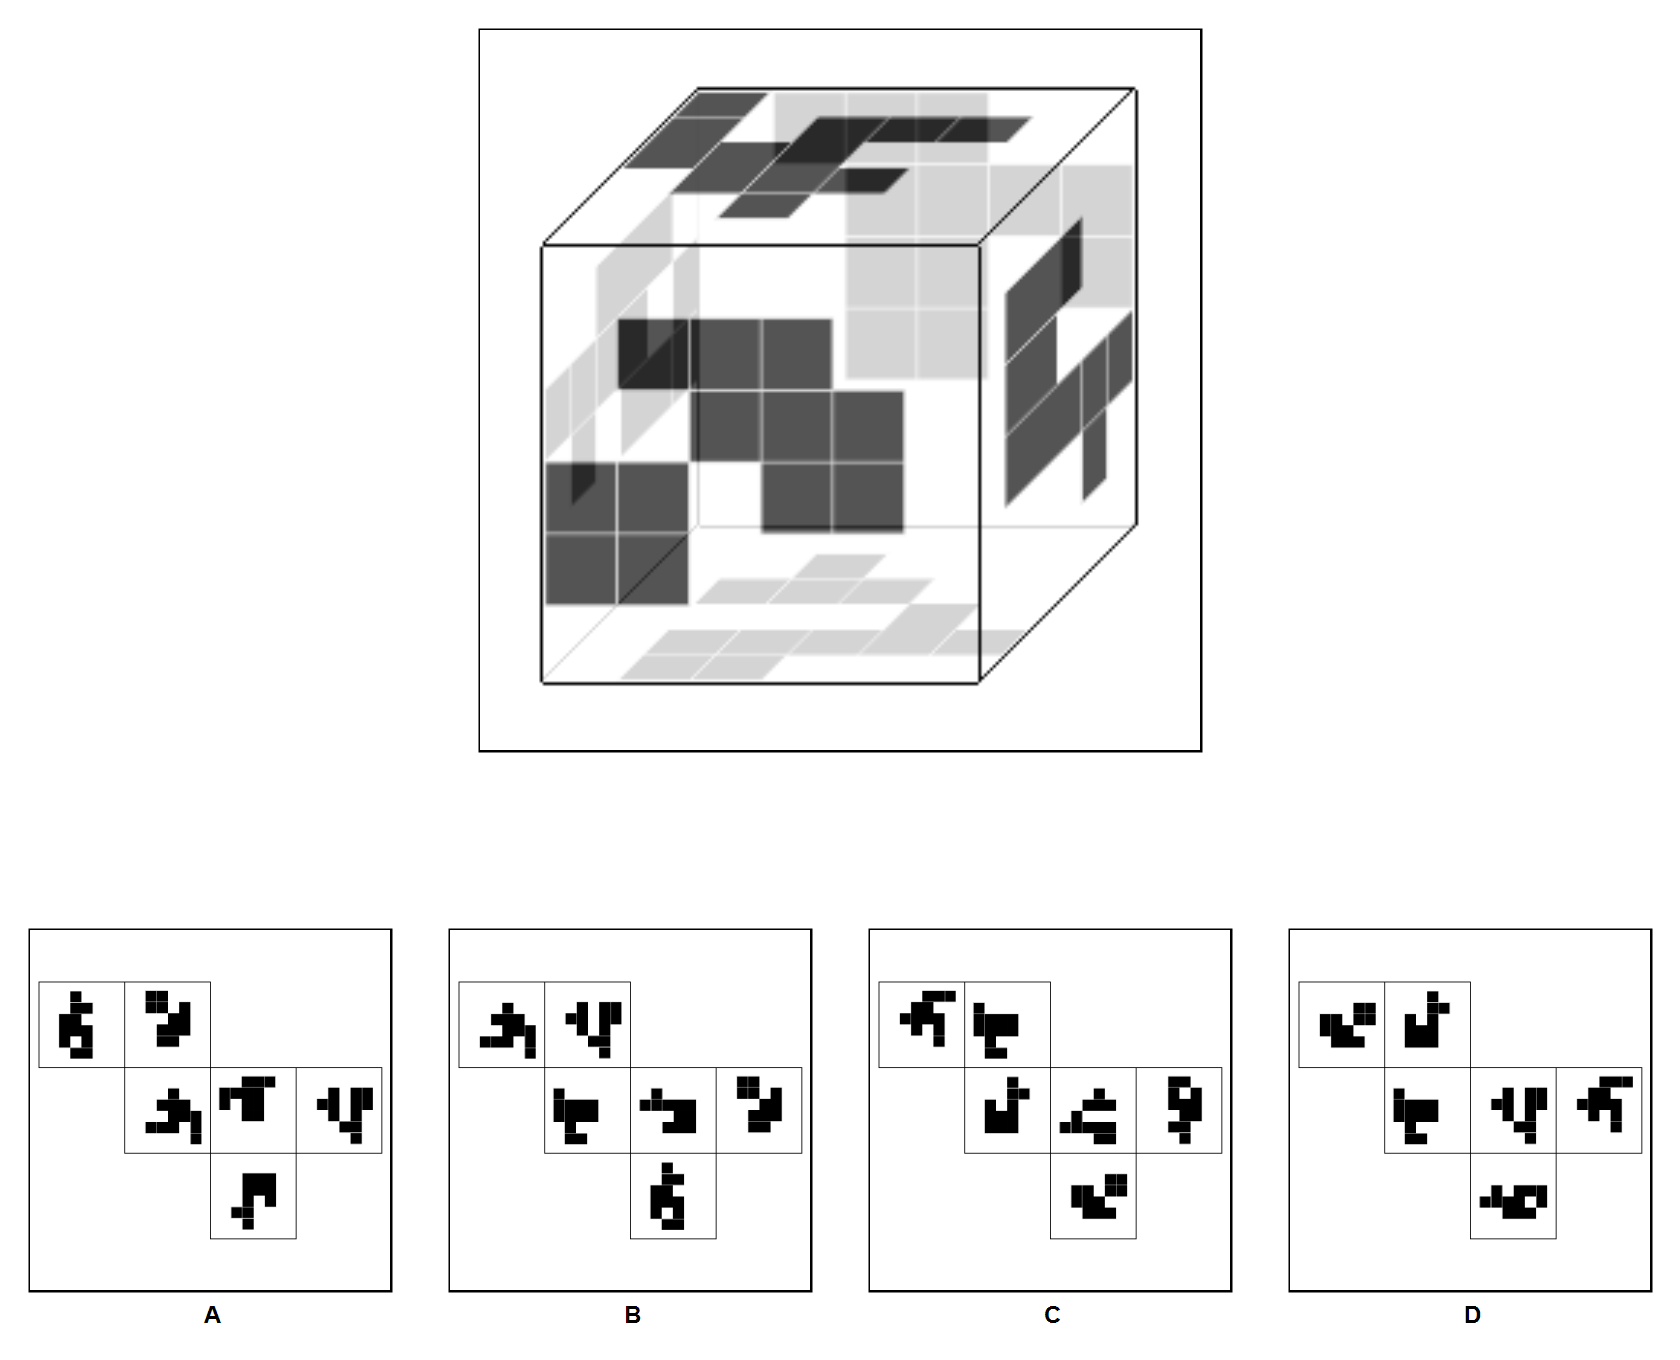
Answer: C